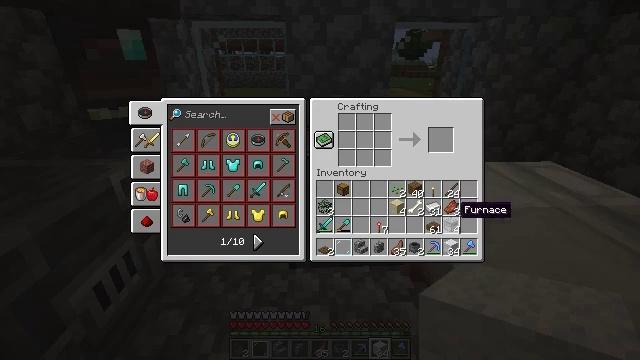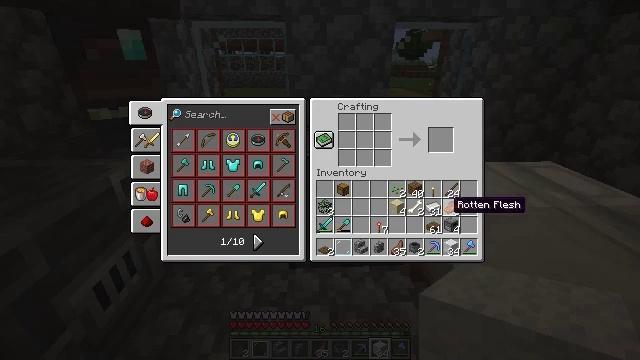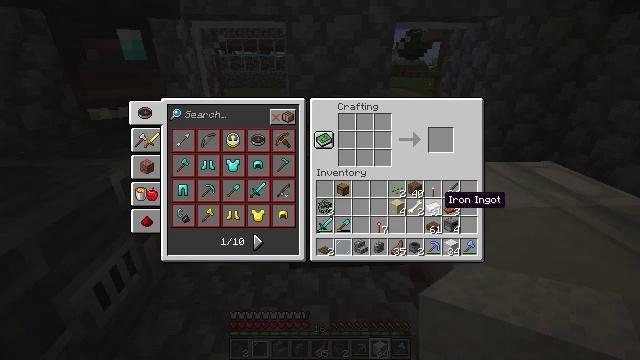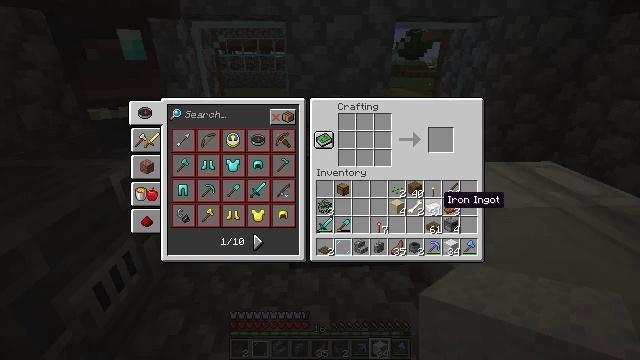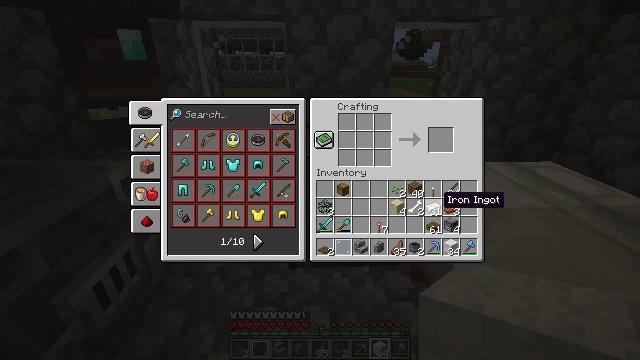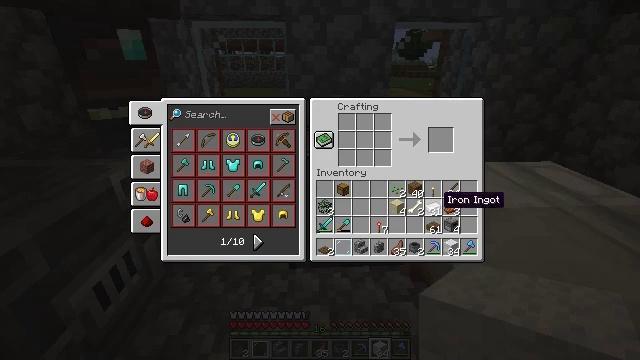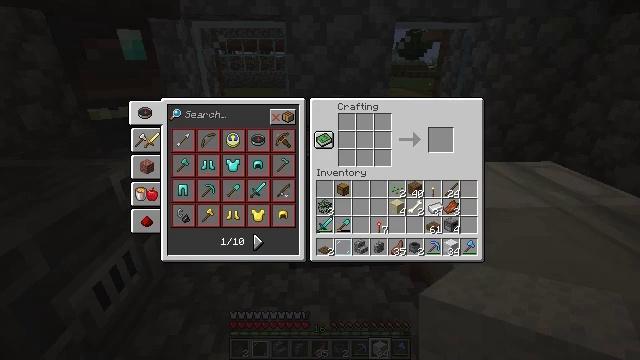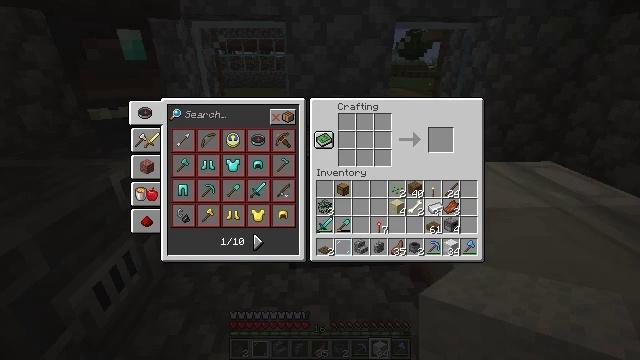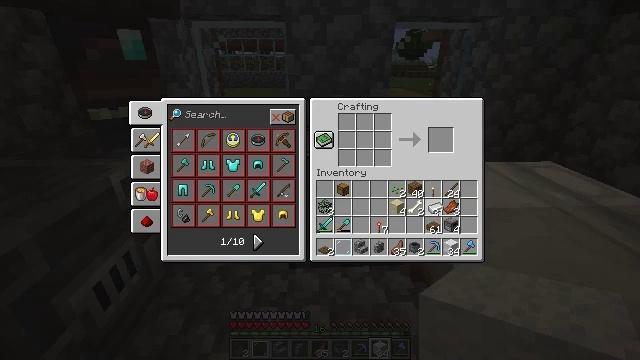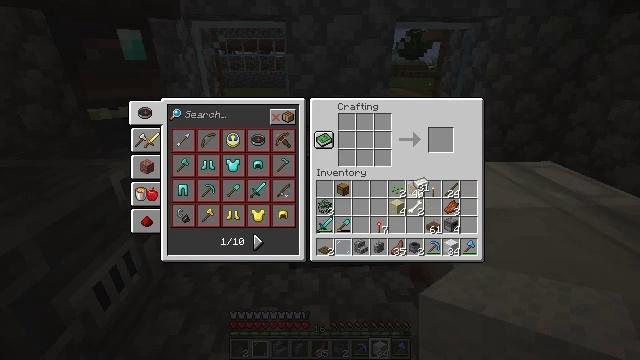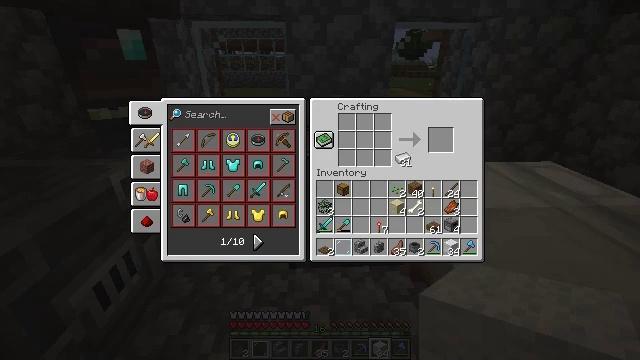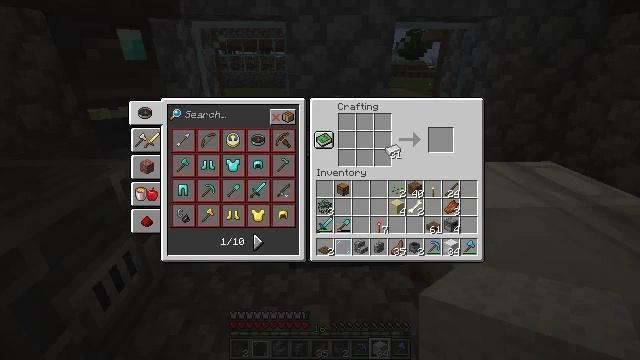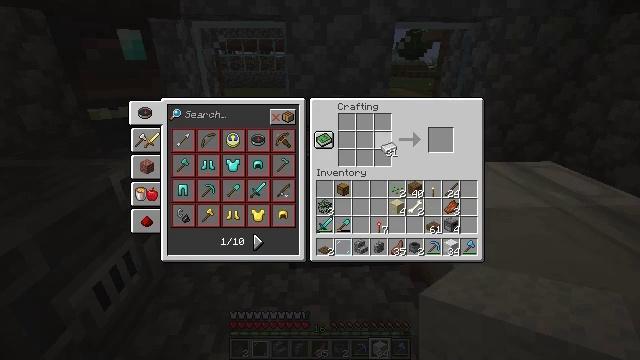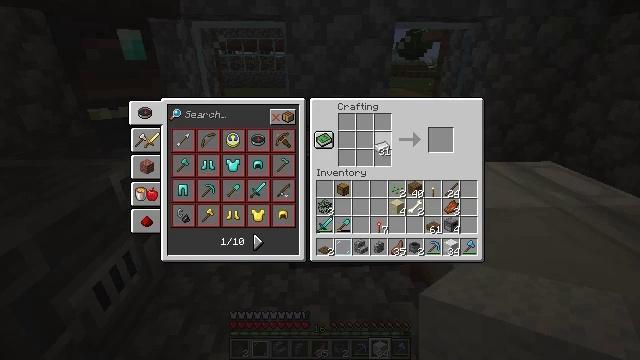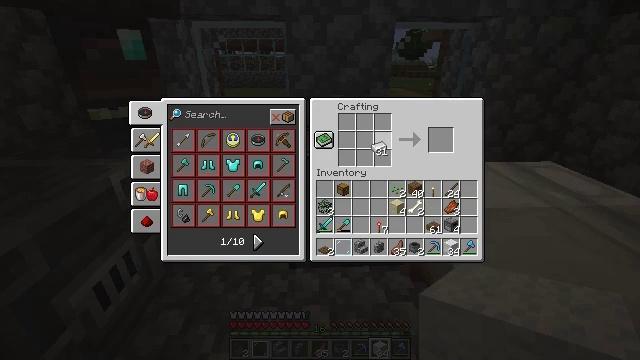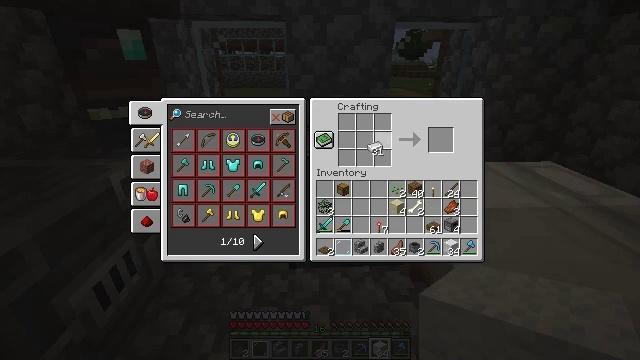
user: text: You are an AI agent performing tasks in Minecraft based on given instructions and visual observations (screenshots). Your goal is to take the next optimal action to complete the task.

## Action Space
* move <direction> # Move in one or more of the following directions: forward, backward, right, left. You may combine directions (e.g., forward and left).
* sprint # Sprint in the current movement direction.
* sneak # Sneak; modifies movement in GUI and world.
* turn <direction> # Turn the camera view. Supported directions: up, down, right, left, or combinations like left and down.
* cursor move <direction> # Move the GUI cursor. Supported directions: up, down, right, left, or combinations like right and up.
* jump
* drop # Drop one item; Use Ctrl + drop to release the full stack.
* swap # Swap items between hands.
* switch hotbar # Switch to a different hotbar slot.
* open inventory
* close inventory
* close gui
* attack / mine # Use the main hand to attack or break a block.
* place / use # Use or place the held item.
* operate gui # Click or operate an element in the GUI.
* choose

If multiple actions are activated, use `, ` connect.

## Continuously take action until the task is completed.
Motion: motion action
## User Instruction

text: Use the crafting table to make a minecart.
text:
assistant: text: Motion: cursor move left
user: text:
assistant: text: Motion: cursor move left
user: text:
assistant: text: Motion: no_op
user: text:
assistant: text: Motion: no_op
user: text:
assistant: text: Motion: no_op
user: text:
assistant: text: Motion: operate gui
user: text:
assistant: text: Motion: operate gui
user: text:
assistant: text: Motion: no_op
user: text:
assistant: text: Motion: cursor move left and up
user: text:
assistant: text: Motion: cursor move left and up
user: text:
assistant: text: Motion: cursor move left and up
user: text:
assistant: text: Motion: no_op
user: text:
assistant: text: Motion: cursor move left
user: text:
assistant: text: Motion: no_op
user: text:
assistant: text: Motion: no_op
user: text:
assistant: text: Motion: cursor move left
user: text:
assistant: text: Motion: cursor move left
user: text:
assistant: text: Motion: no_op
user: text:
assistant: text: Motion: no_op
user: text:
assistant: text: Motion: no_op
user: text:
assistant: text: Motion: no_op
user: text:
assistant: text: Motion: no_op
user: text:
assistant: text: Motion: no_op
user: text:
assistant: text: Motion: choose
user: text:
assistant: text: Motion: choose
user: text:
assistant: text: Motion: cursor move down, choose
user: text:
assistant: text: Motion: cursor move down, choose
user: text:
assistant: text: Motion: choose
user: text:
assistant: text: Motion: choose
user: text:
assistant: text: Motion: choose